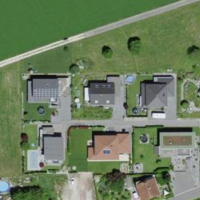
EUNIS habitat code: 54
Species observed at this site:
Bombus lapidarius
Bombus pratorum
Marpissa muscosa
Zygaena filipendulae
Aglais io
Xylocopa violacea
Anthidium manicatum
Vespa crabro
Andrena vaga
Halictus scabiosae
Bombus sylvarum
Hylaeus nigritus
Osmia cornuta
Anthrax anthrax
Cyanistes caeruleus
Ceratina cyanea
Osmia bicornis
Cyaniris semiargus
Mangora acalypha
Andrena bicolor
Papilio machaon
Bombus hypnorum
Bembecia ichneumoniformis
Bombus humilis
Osmia aurulenta
Melanargia galathea
Anthidium oblongatum
Osmia caerulescens
Bombus hortorum
Chelostoma florisomne